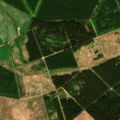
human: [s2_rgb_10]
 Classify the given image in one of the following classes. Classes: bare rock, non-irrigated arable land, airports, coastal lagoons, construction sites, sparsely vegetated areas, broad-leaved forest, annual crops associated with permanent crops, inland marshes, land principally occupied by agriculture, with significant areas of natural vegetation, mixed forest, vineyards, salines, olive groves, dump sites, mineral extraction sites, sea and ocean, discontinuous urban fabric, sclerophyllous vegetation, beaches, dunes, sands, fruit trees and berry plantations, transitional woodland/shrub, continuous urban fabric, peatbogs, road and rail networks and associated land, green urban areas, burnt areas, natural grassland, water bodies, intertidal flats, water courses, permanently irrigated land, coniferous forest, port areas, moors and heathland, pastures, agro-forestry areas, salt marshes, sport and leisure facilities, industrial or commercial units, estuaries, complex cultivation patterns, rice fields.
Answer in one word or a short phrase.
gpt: pastures, coniferous forest, mixed forest, transitional woodland/shrub